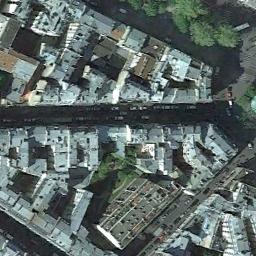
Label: commercial_area